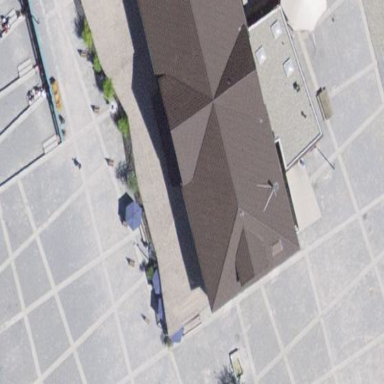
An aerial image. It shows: Building with hipped roof shape.